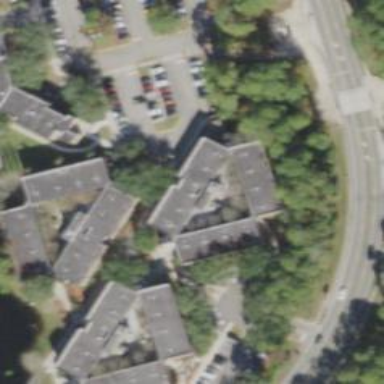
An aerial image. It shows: Dormitory building.